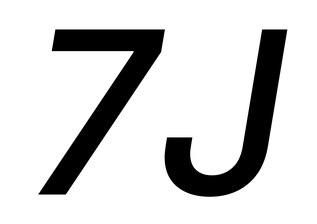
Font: Inter-Italic_Medium_Italic